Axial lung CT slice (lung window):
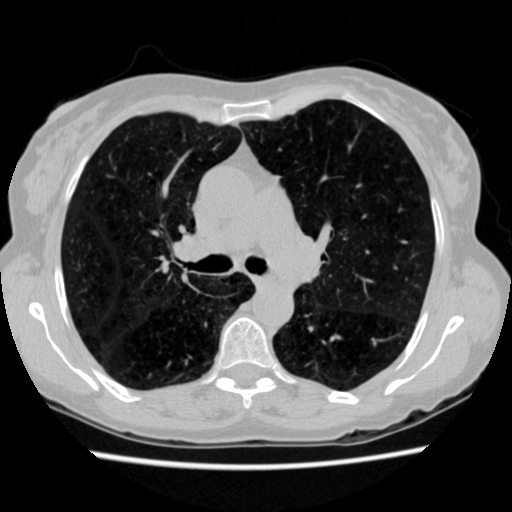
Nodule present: no